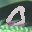
Label: 0